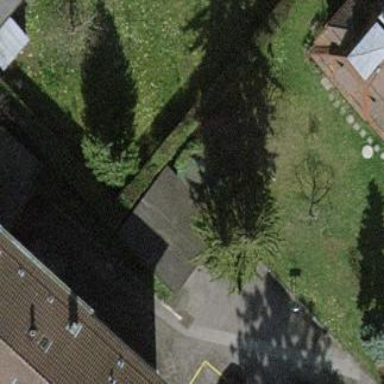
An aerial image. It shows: Garage.